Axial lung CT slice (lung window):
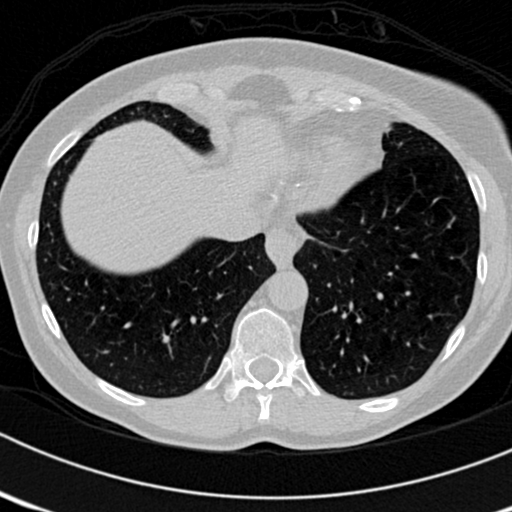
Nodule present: no